Question: All , I am trying to execute a external power shell script file in the MSBuild. But every time when PS run the cmdlet 'Read-Host'. The MSBuild seems stop. and doesn't prompt me to input . I don't know what happen to it . Seems the console is in deadlock..thanks.

The testloop.ps1 code is shown below.
'''
$ErrorActionPreference = 'Stop'
$error.clear()
function GetAzureSubScription()
{
read-host "please input something :"
}
write-host "Get into script"
GetAzureSubScription
'''
The MSBuild code is below (wrapped for clarity):
'''
<Exec WorkingDirectory="$(MSBuildProjectDirectory)"
Command="$(windir)\system32\WindowsPowerShell1.0\powershell.exe -f
E:\Work\AutoDeploy estloop.ps1" />
'''
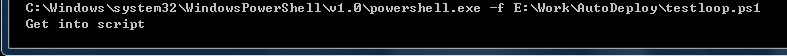
Answer: So yes, the console (just a minor point - powershell.exe does not run under cmd.exe - they are separate processes, but they both use a console window) window is hidden so it will appear to freeze when prompting for input. The simplest option here is to override the read-host function with a version that will prompt using a graphical window. Add the start of your script, add the following function:
'''
# override the built in prompting, just for this script
function read-host($prompt) {
$x = 0; $y = 0;
add-type -assemblyname microsoft.visualbasic
[Microsoft.VisualBasic.Interaction]::InputBox($prompt,
"Interactive", "(default value)", $x, $y)
}
'''
Now your script will be able to prompt for values. Also, you should run 'powershell.exe' with the '-noninteractive' argument to catch any other places where you are accidentally calling interactive host functions. It will not stop the above function from working though.